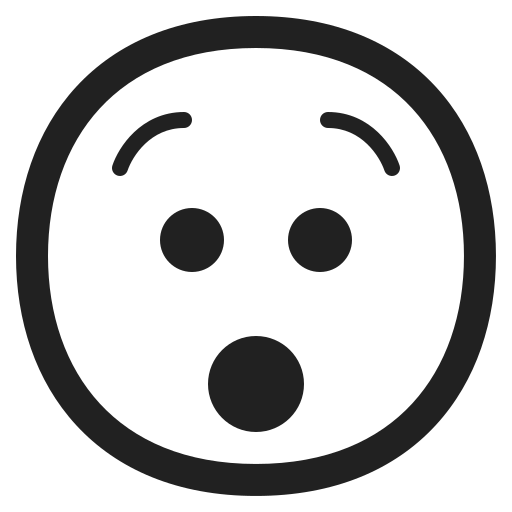
hushed face high contrast